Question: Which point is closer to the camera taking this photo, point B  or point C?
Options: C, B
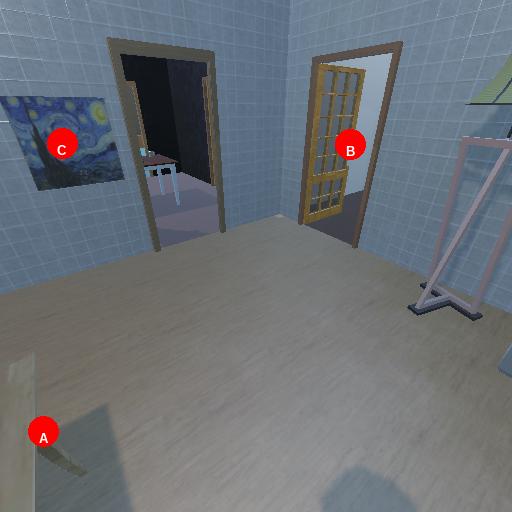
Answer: C